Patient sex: M
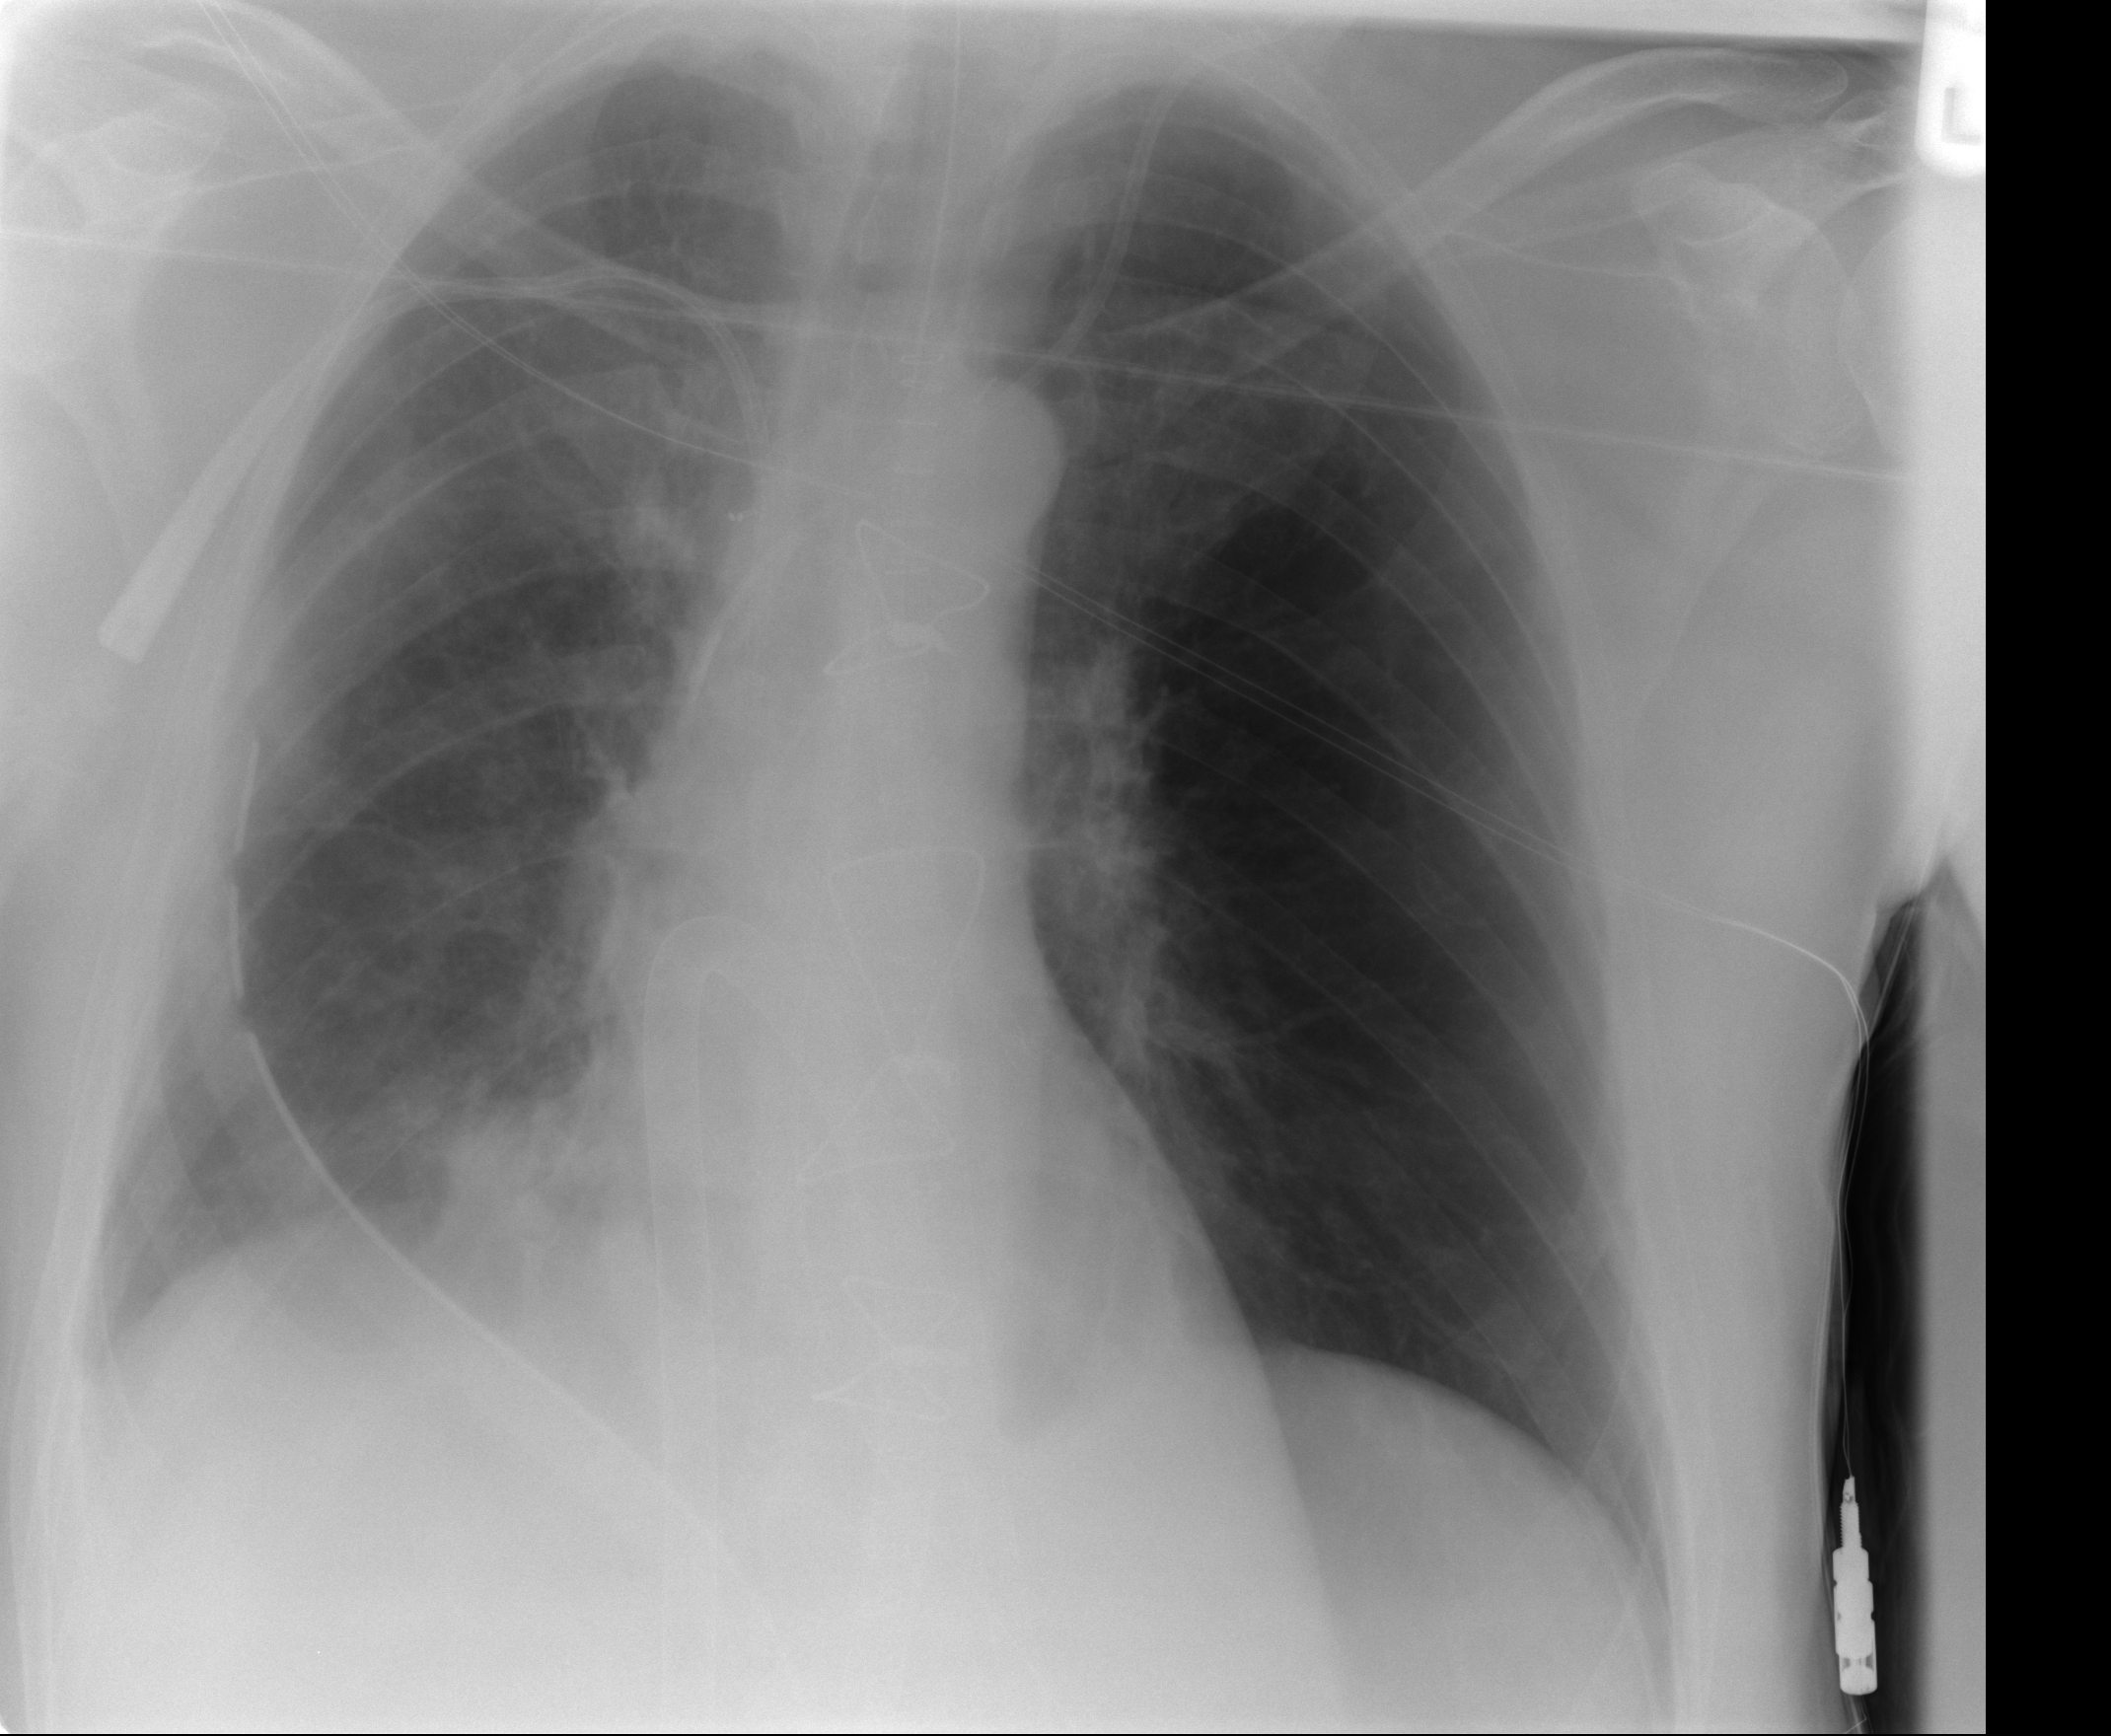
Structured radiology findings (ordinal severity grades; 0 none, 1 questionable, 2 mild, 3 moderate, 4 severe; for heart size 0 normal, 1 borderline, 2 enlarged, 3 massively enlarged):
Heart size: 0
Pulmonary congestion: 2
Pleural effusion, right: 2
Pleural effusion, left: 0
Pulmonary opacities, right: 2
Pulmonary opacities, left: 0
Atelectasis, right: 2
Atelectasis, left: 0